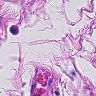
Metastatic tissue present: no